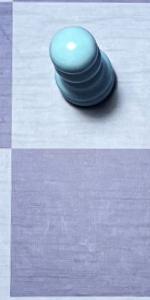
Label: Empty